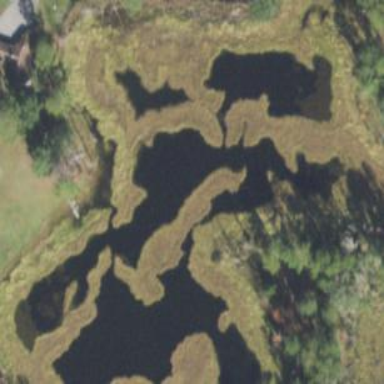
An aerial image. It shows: Marshy wetland area.